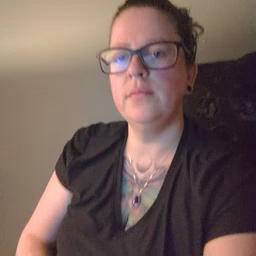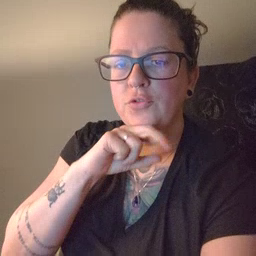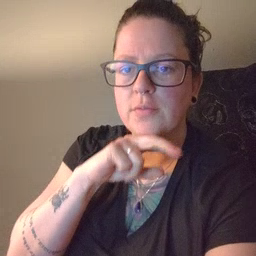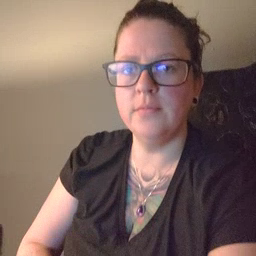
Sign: frog